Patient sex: M
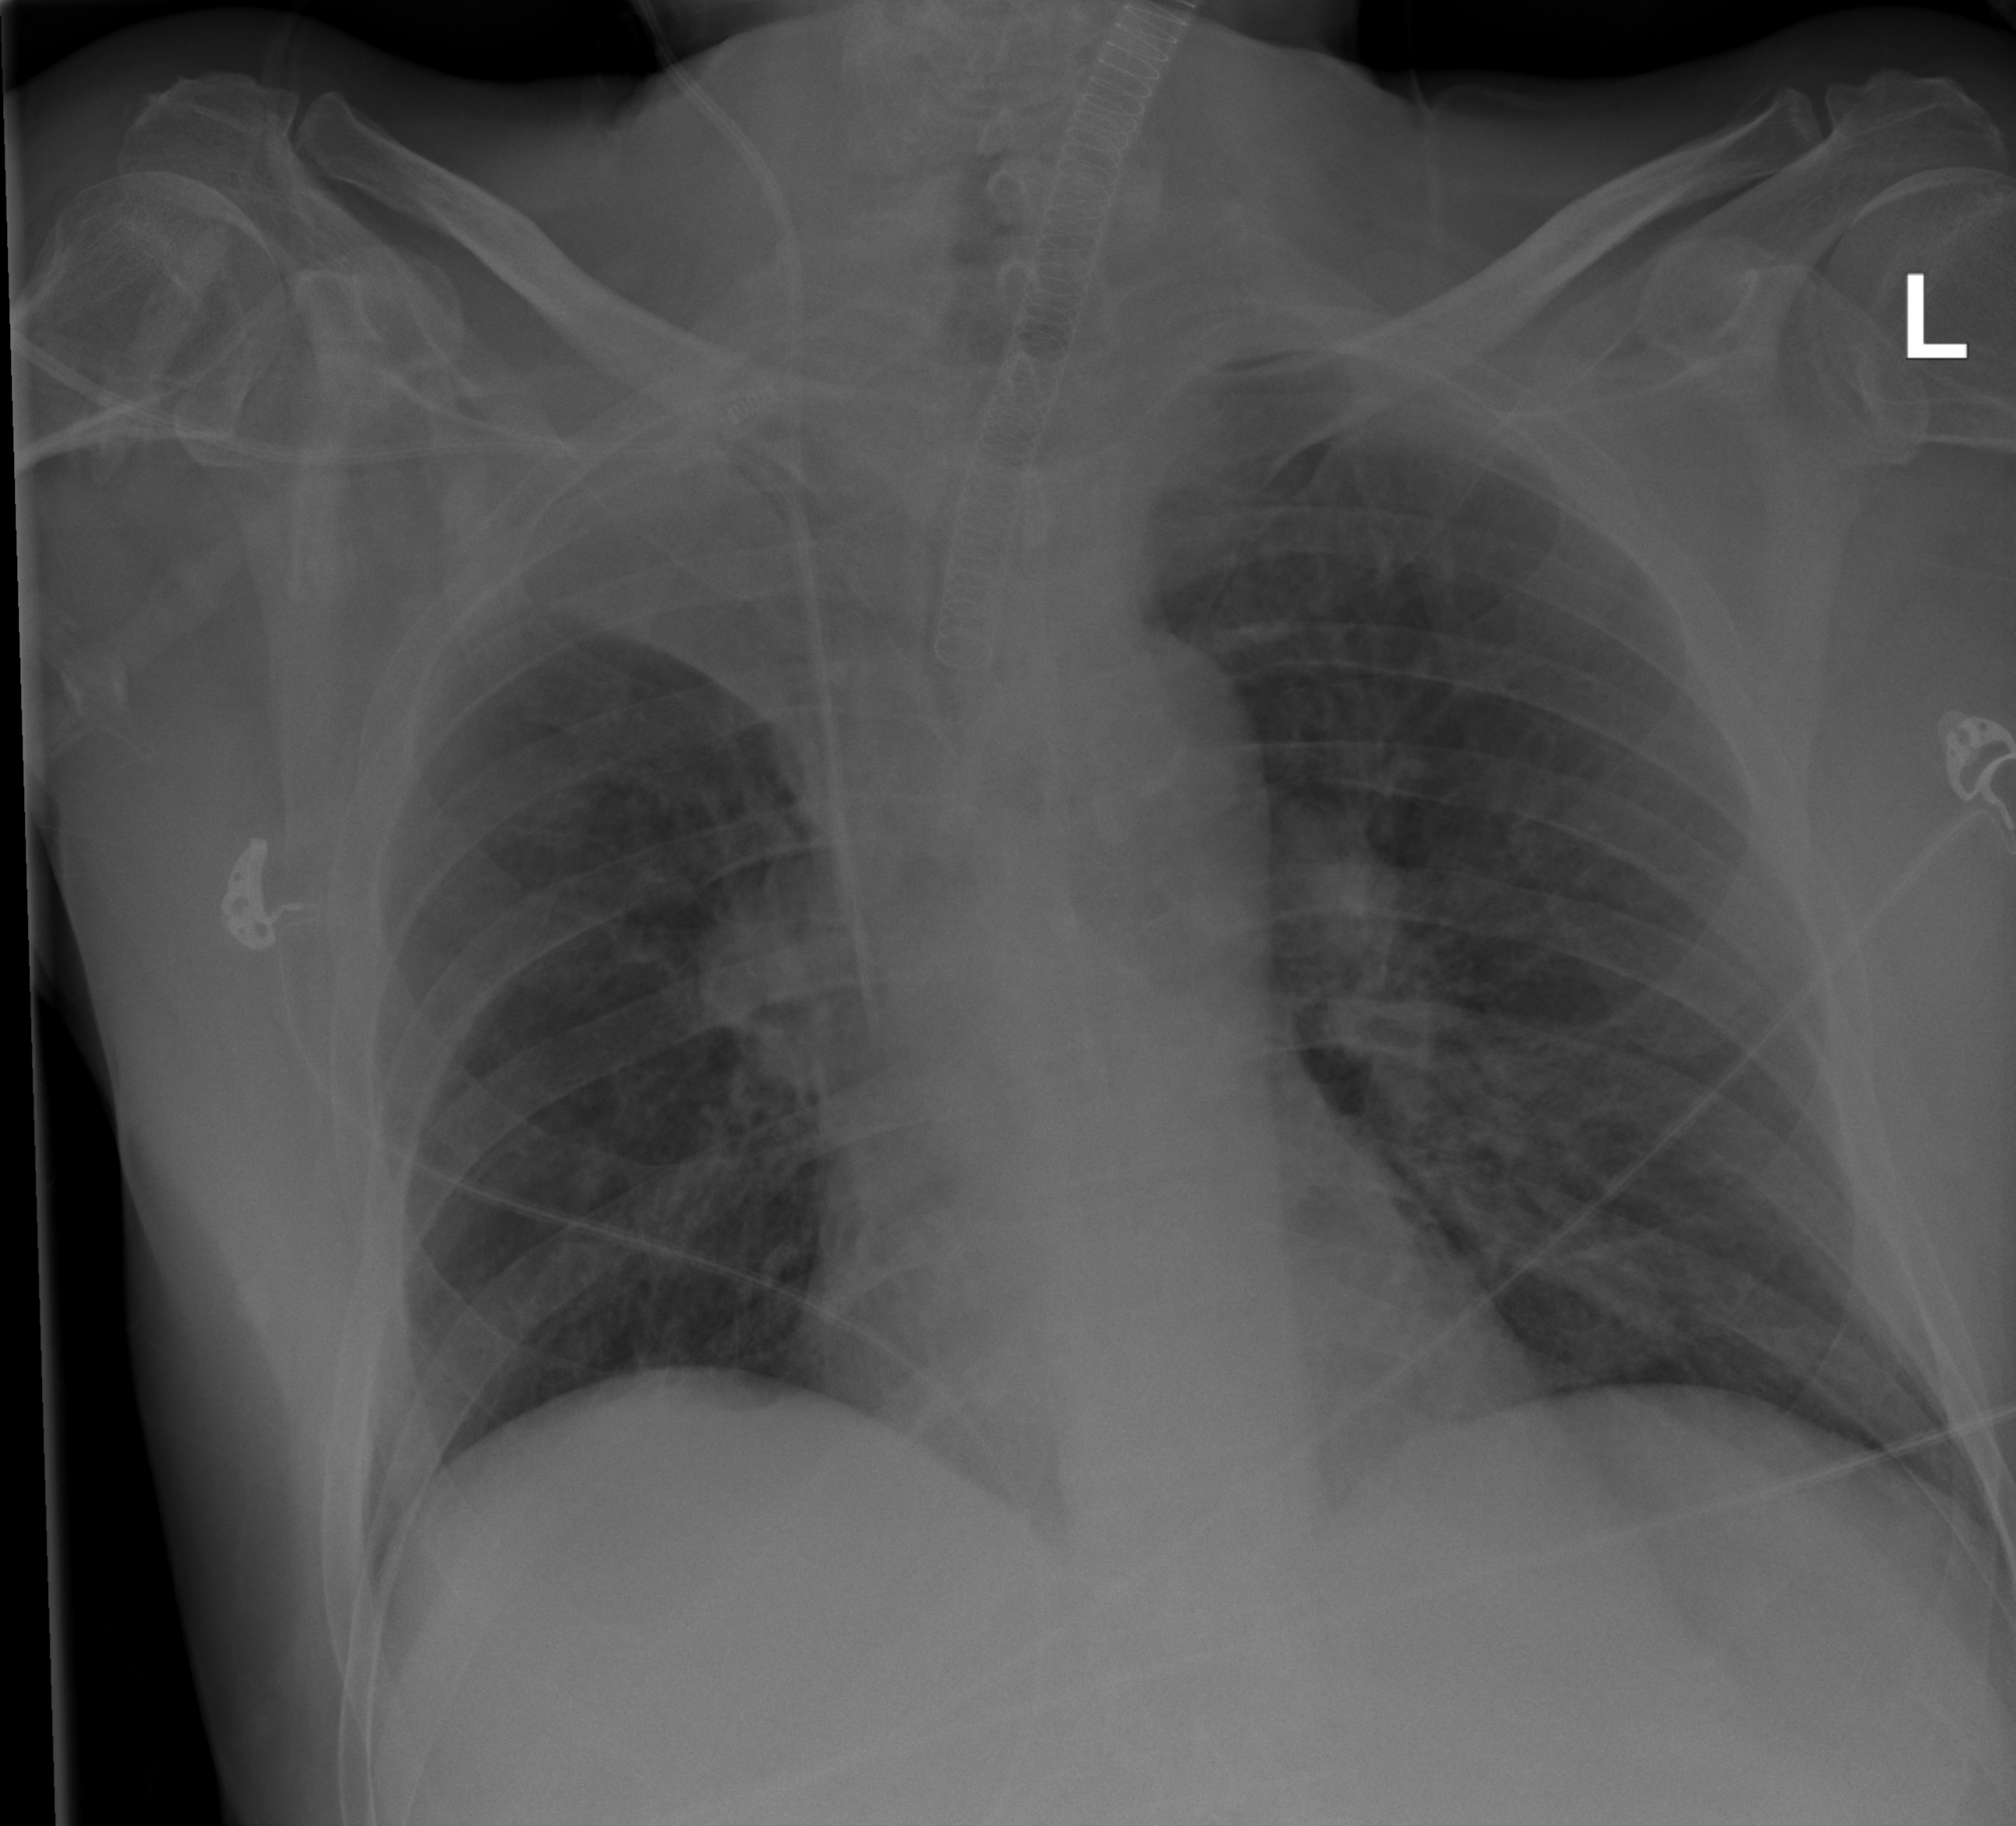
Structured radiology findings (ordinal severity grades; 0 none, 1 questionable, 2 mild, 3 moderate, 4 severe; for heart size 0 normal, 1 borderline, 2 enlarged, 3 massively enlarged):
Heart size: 1
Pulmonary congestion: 2
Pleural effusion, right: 2
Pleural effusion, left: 0
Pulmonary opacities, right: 1
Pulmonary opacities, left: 1
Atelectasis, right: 2
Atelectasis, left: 0